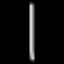
Label: line